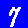
Digit: 7